Question: I have data cube hierarchy as follows.

I can access the highlighted node as
'''
SELECT [Calendar].[Report Days].[All Members].[All].[WantInReport].[Yesterday].LastChild ON 0
'''
I tried to run this query in 'Execute SQL task' and assign the output to an SSIS variable. But issue is the column name is changing. I tried to alias the column name also. How can I achieve this ?
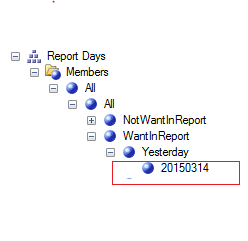
Answer: You can use a query-scoped calculated measure to create the alias. As an example, I'm using the AdventureWorks cube. The following query would give me the last child in the calendar hierarchy for the member I provided.
'''
SELECT [Date].[Calendar].[All Periods].[CY 2014].[H1 CY 2014].lastchild on 0
FROM [Adventure Works]
'''
As you stated, since the last child changes over time, the member name changes, creating the need to alias it to provide a constant name. To do this, create a calculated measure. You move your logic to the WITH MEMBER statement and get the member caption instead of the member, and then use the new calculated measure on the 0 axis.
'''
WITH MEMBER [Measures].[MyLastChild] AS
[Date].[Calendar].[All Periods].[CY 2014].[H1 CY 2014].LASTCHILD.MEMBER_CAPTION
SELECT {Measures.MyLastChild} on 0
FROM [Adventure Works]
'''
So your query would be something like
'''
WITH MEMBER [Measures].[Last Day] AS
[Calendar].[Report Days].[All Members].[WantInReport].[Yesterday].LastChild.MEMBER_CAPTION
SELECT [Measures].[Last Day] ON 0
FROM [MyCube]
'''
If you are having trouble executing an MDX query and returning that result in SSIS, you have a couple of options.
1. Use an OLE DB source as illustrated here.
2. Set up a linked server and use OpenQuery to return the MDX results as T-SQL results (not recommended for this situation).